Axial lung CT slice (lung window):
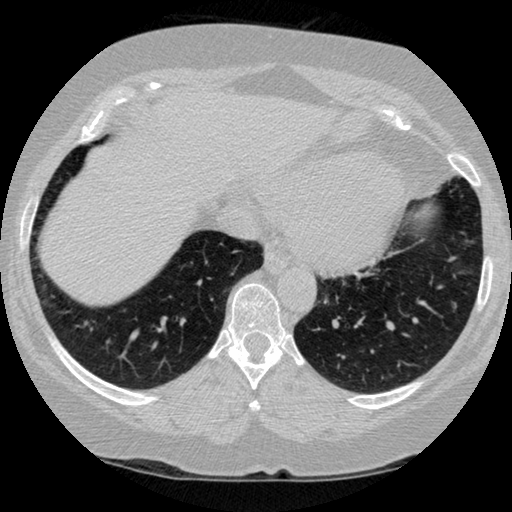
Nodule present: no